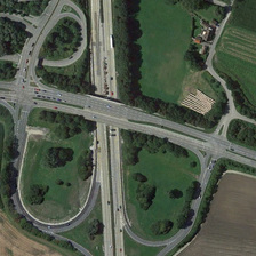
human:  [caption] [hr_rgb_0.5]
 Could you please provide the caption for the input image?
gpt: One side of the viaduct is bare land, while the other side is some trees and grass.

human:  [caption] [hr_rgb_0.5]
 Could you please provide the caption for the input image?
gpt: This is a vibrant road that runs through another road and connects them through ancillary roads.

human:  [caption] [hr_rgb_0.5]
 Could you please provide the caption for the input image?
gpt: On one side of the viaduct is a piece of bare land, on the other side are trees and grass.

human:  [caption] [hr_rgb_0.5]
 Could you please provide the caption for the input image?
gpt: This is a busy road that extends to another road and is connected by auxiliary roads.

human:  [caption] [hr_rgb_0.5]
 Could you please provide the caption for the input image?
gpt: This is a busy street, spanning another street, which is connected by side roads.